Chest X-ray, PA view. Patient: 16 years old, sex M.
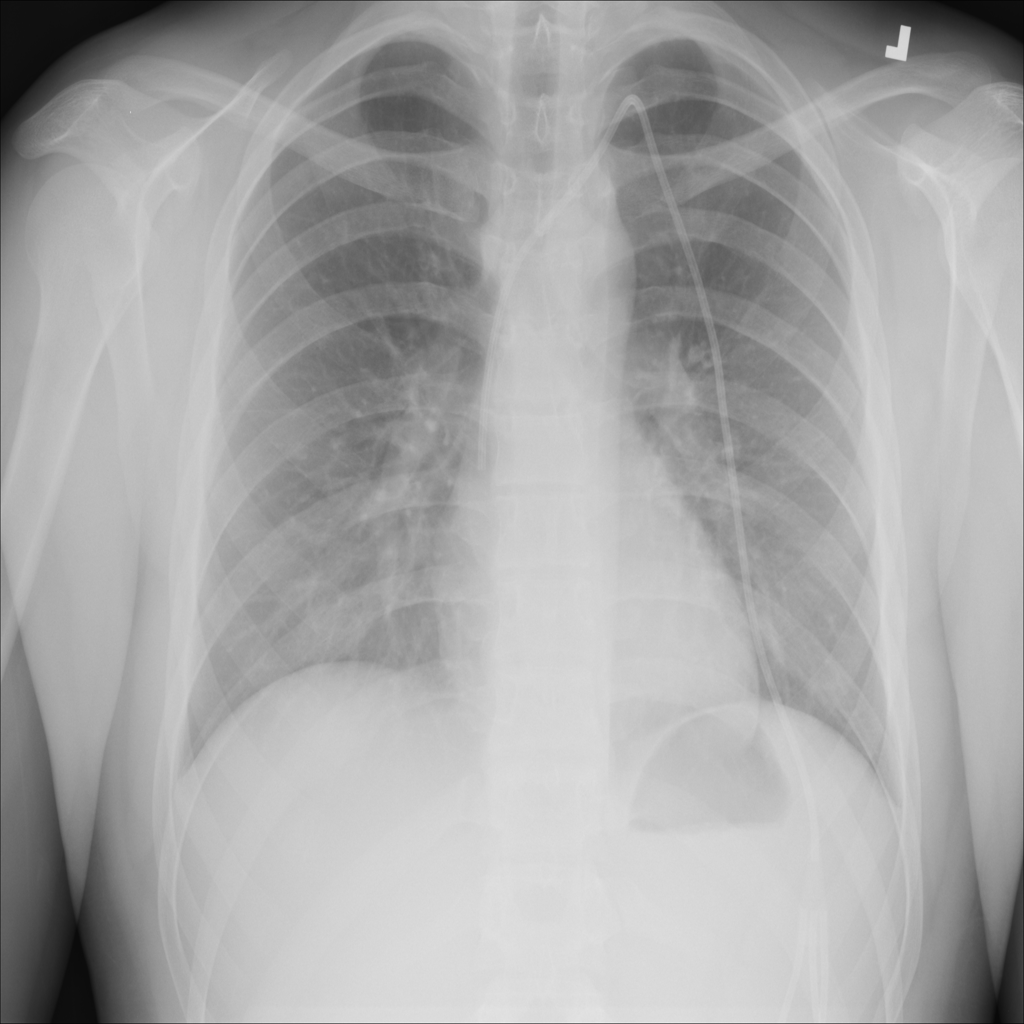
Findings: No Finding